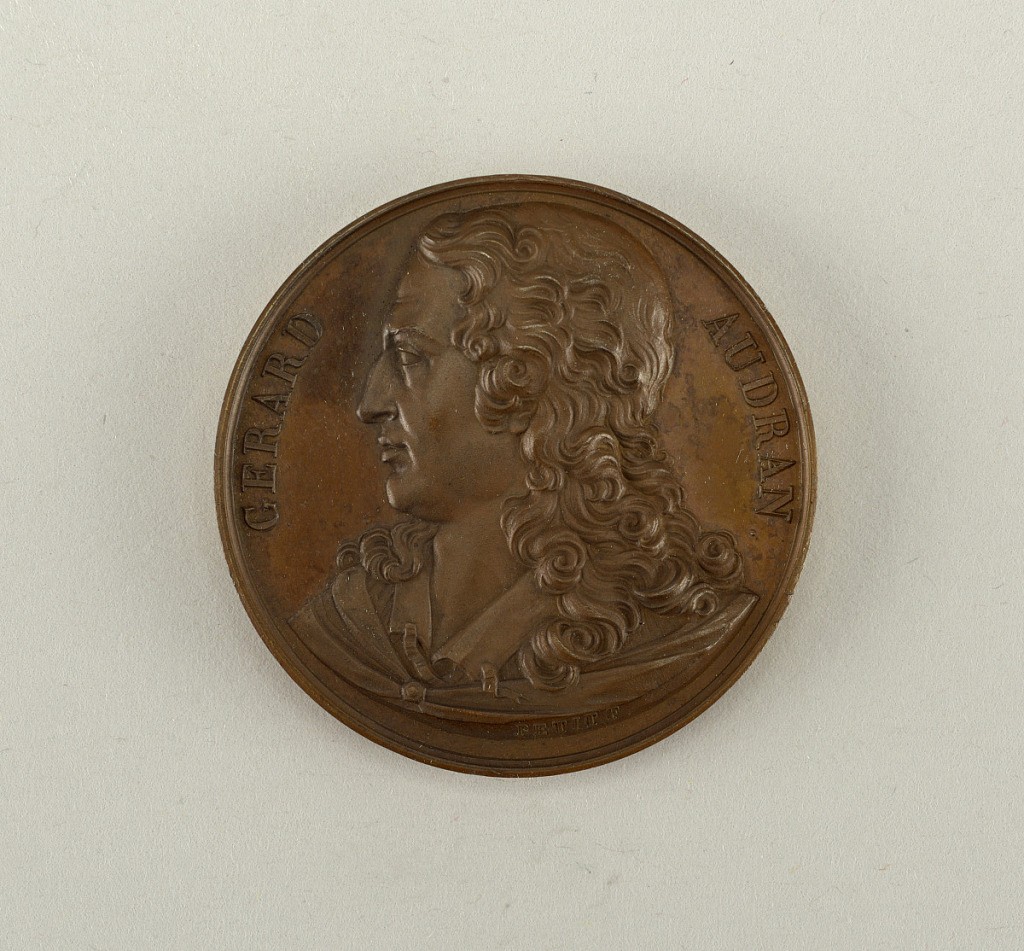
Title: Galerie métallique des grands hommes français (Great Men of France)
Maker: Louis Michel Petit, French, 1790 - 1844
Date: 1822
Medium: Cast bronze
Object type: Medal
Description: Bust of Gérard Audran (1640 - 1703), to the left.